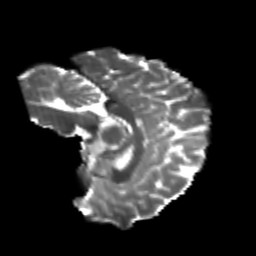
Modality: T2w
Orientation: sagittal
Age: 22
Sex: female
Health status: healthy
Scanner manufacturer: philips
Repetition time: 7.389 s
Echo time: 0.08599 s